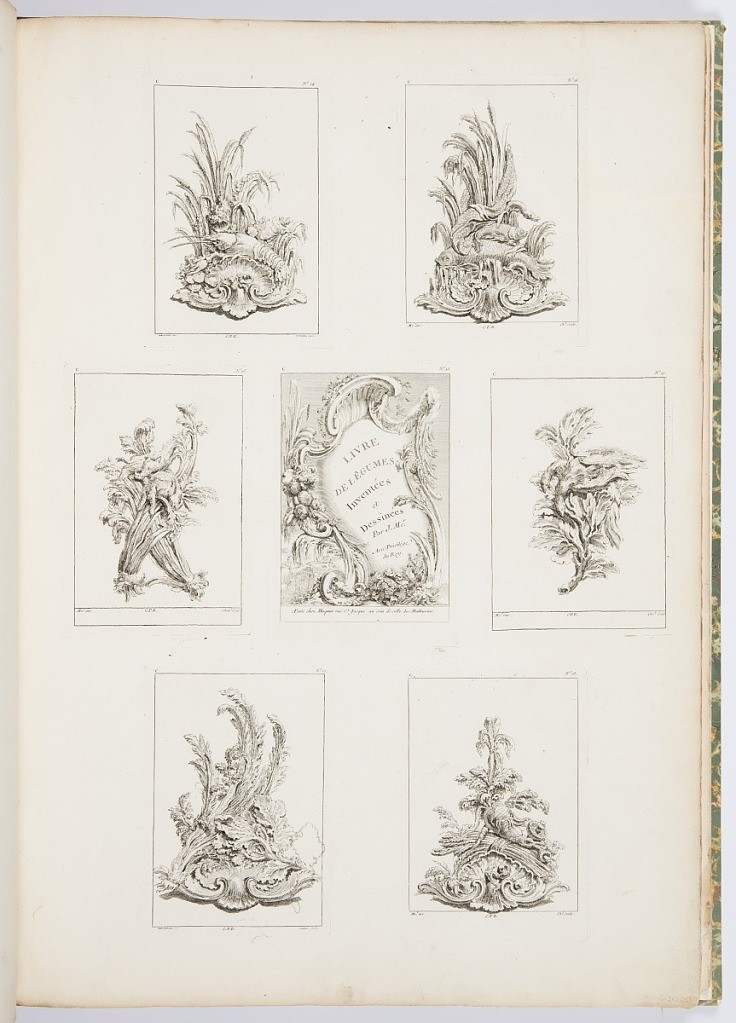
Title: Ornament Design with Asparagas, Mushroom and Turnip, from Livre des Legumes, pl. 15 in Oeuvre de Juste-Aurèle Meissonnier
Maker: Juste-Aurèle Meissonnier, French, b. Italy, 1695–1750
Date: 1748
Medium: Etching on off-white laid paper
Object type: Print
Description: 1921-6-212-9-a: A crayfish lies over a shell cartouche and in fron...;     1921-6-212-9-b: Two Fish and a snake (?) lie above a shell fountai...;     1921-6-212-9-c: A rabbit and a bird (up-side down) lay over two cr...;     1921-6-212-9-d: Cartouche framed with leaves and vegetables and ti...;     1921-6-212-9-e: Two birds lie on top of a branch of acanthus leave...;     1921-6-212-9-f: Curving acanthus leaves lie on top of shell.50;     1921-6-212-9-g: Six plates depicting different vegetables. At cent...